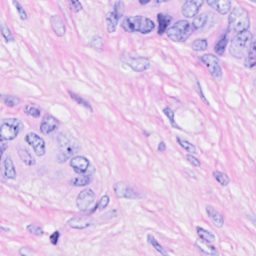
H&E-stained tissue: Breast